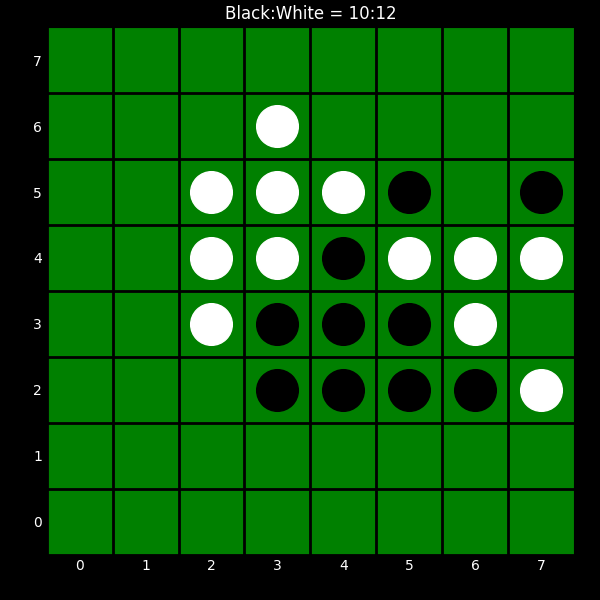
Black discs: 10
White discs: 12